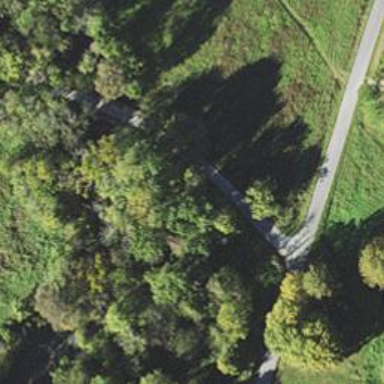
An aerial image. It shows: Culvert tunnel.